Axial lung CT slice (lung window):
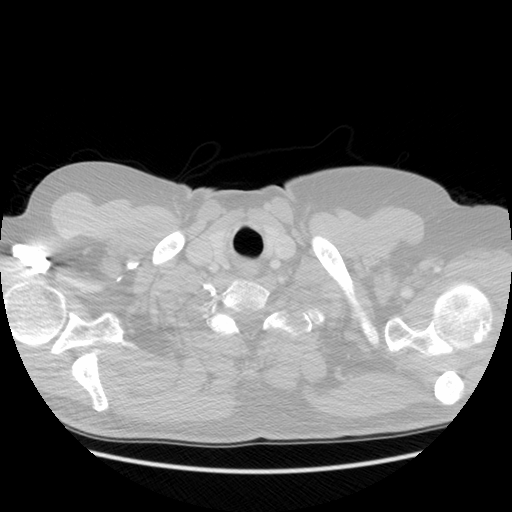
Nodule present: no